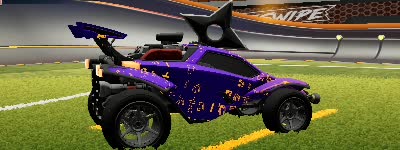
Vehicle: octane